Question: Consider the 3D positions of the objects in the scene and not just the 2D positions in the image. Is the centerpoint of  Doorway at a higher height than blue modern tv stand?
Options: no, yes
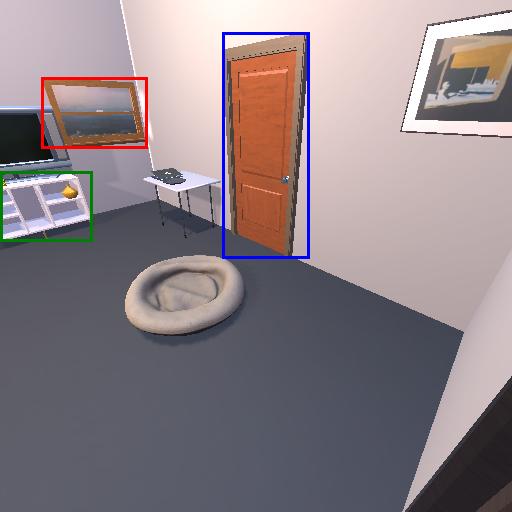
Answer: no